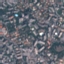
Land use / land cover class: Residential